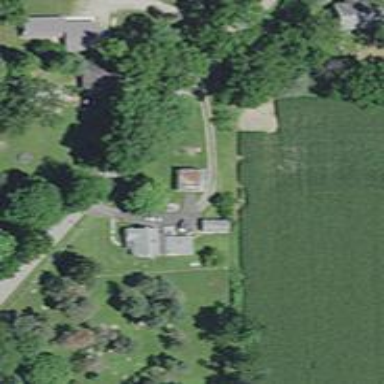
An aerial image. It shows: Driveway leading to service road.